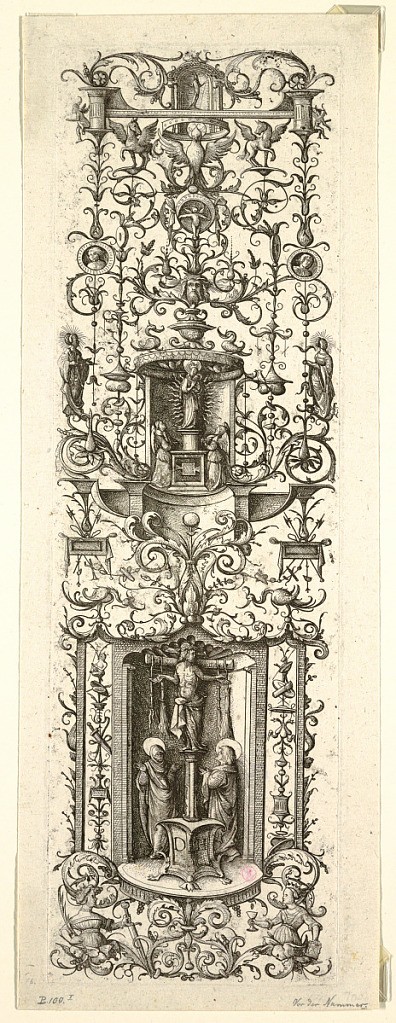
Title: Ornament with the Man of Sorrows, Mary and John
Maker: Daniel Hopfer, German, 1470 - 1536
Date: ca. 1520
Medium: Etching on
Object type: Print
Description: A panel with the Virgin and Saint John standing at the foot of the Cross with the Virgin and Child, and angels above.